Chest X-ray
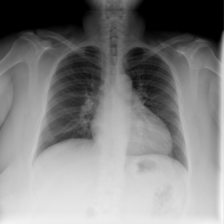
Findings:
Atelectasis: negative
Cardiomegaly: negative
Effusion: negative
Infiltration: negative
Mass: negative
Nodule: negative
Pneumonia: negative
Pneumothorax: negative
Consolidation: negative
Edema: negative
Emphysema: negative
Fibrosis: negative
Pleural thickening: negative
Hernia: negative